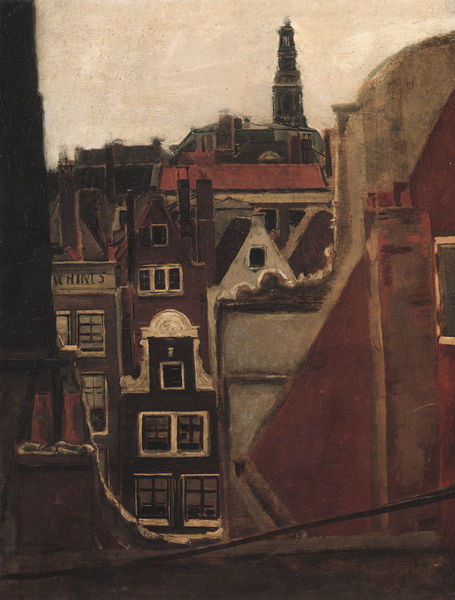
Titel: Dächer von Amsterdam
Künstler: Max Liebermann
Institution: Privatbesitz
Schlagwörter: berg, dunkel, gemälde, himmel, weiß, grün, kirchturm, ocker, stadt, ausschnitt, braun, fenster, grau, hell, paris, profil, schwarz, ausblick, blick, dach, gebäude, haus, rot, beige, hochformat, wand, architektur, barock, rahmen, stein, holland, niederlande, öl, dämmerung, horizont, häuser, kirche, kamin, kamine, schornstein, turm, aussicht, schrift, ansicht, fassade, fassaden, perspektive, vedute, wohnhäuser, leine, dorf, dächer, giebel, mauer, schornsteine, ziegel, backstein, winter, geschäfte, schlot, arbeiter, industrie, detail, inschrift, schmal, geländer, oben, panorama, stadtansicht, eng, schild, durchblick, fensterkreuz, türme, kabel, tageslicht, dachfenster, handwerk, rotbraun, mittelalter, gaube, flämisch, esse, stange, bauten, amsterdam, ausschnit, kirhce, brandgiebel, stadtbild, kamit, altstadt, viertel, trist, leitung, hinunter, schornastein, ausblcik, innsbruck, barockbau, bürgerhäuser, dachschau, kanim, riga, gelkänder, nahansichtig